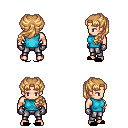
a pixel art fantasy rpg character, male body template, human, light skin, teal sleeveless shirt, metal pants, light blonde princess hairstyle, metal gloves, black slippers, four views (front, back, left, right), 2x2 character sprite sheet, small pixel art, hard edges, no anti-aliasing